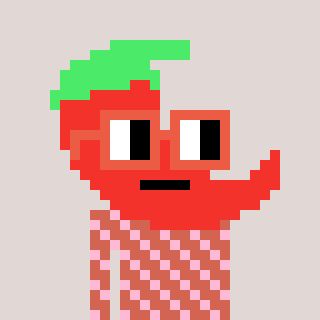
a pixel art character with square orange glasses, a chilli-shaped head and a peachy-colored body on a warm background